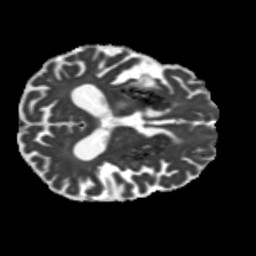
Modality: MD
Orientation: axial
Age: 42
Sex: male
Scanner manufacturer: siemens
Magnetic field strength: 3 T
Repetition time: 5.25 s
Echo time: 0.08 s